Current action and preconditions to check: path_clear

Your task: For each precondition in the list above, predict whether it will hold at this action.

Consider the current scene as observed from the mobile robot's camera, and analyze the predicted future states of all dynamic agents (e.g., people, animals, vehicles, or any moving entities) within the NEXT SECOND.

IMPORTANT: Only answer "very likely" if you are absolutely certain—based on strong, clear evidence—that a dynamic agent will violate the precondition in the predicted future state. Do NOT answer "very likely" for unlikely, ambiguous, or low-probability risks.

Ask yourself for each precondition: Is there a high probability, with clear and convincing evidence, that the predicted future states of any dynamic agent will interfere with the predicted future state of the currently executing action within the NEXT SECOND, causing that precondition to fail?

Assess the risk level based on these predictions. Use "likely" or "very likely" if motions create a clear risk of interference.

Use "neutral" or "improbable" if agents are nearby but their predicted paths are clearly diverging or non-conflicting.

Failure Risk Categories: "very improbable", "improbable", "neutral", "likely", "very likely"

Answer Format: Output ONLY the probability_of_failure value from these categories: "very improbable", "improbable", "neutral", "likely", "very likely"

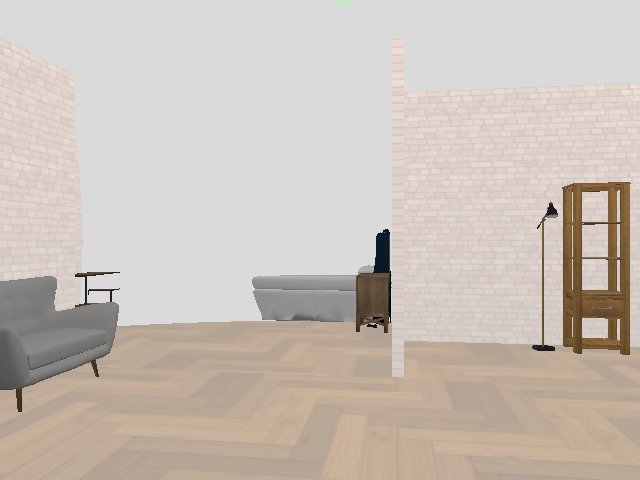

Answer: very improbable